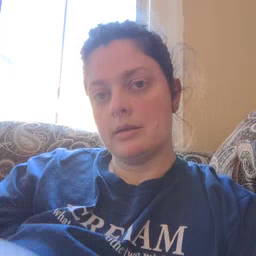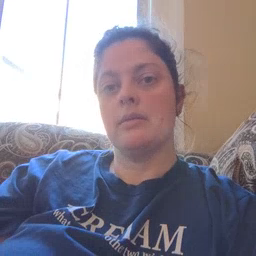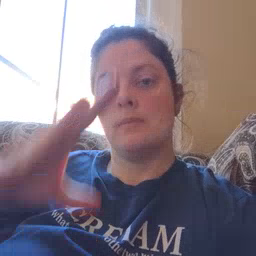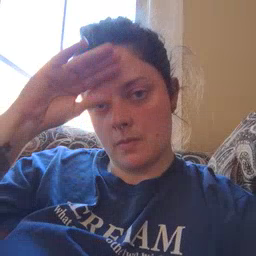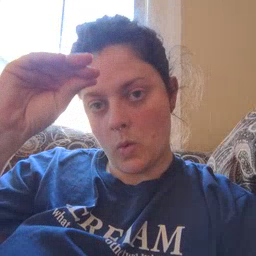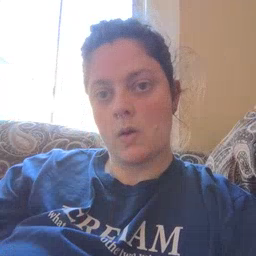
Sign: boy